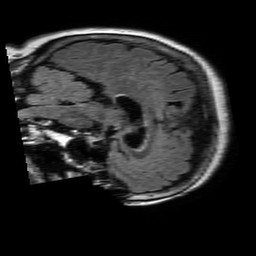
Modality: FLAIR
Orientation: sagittal
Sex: female
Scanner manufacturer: philips
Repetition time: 11 s
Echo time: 0.125 s